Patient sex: M
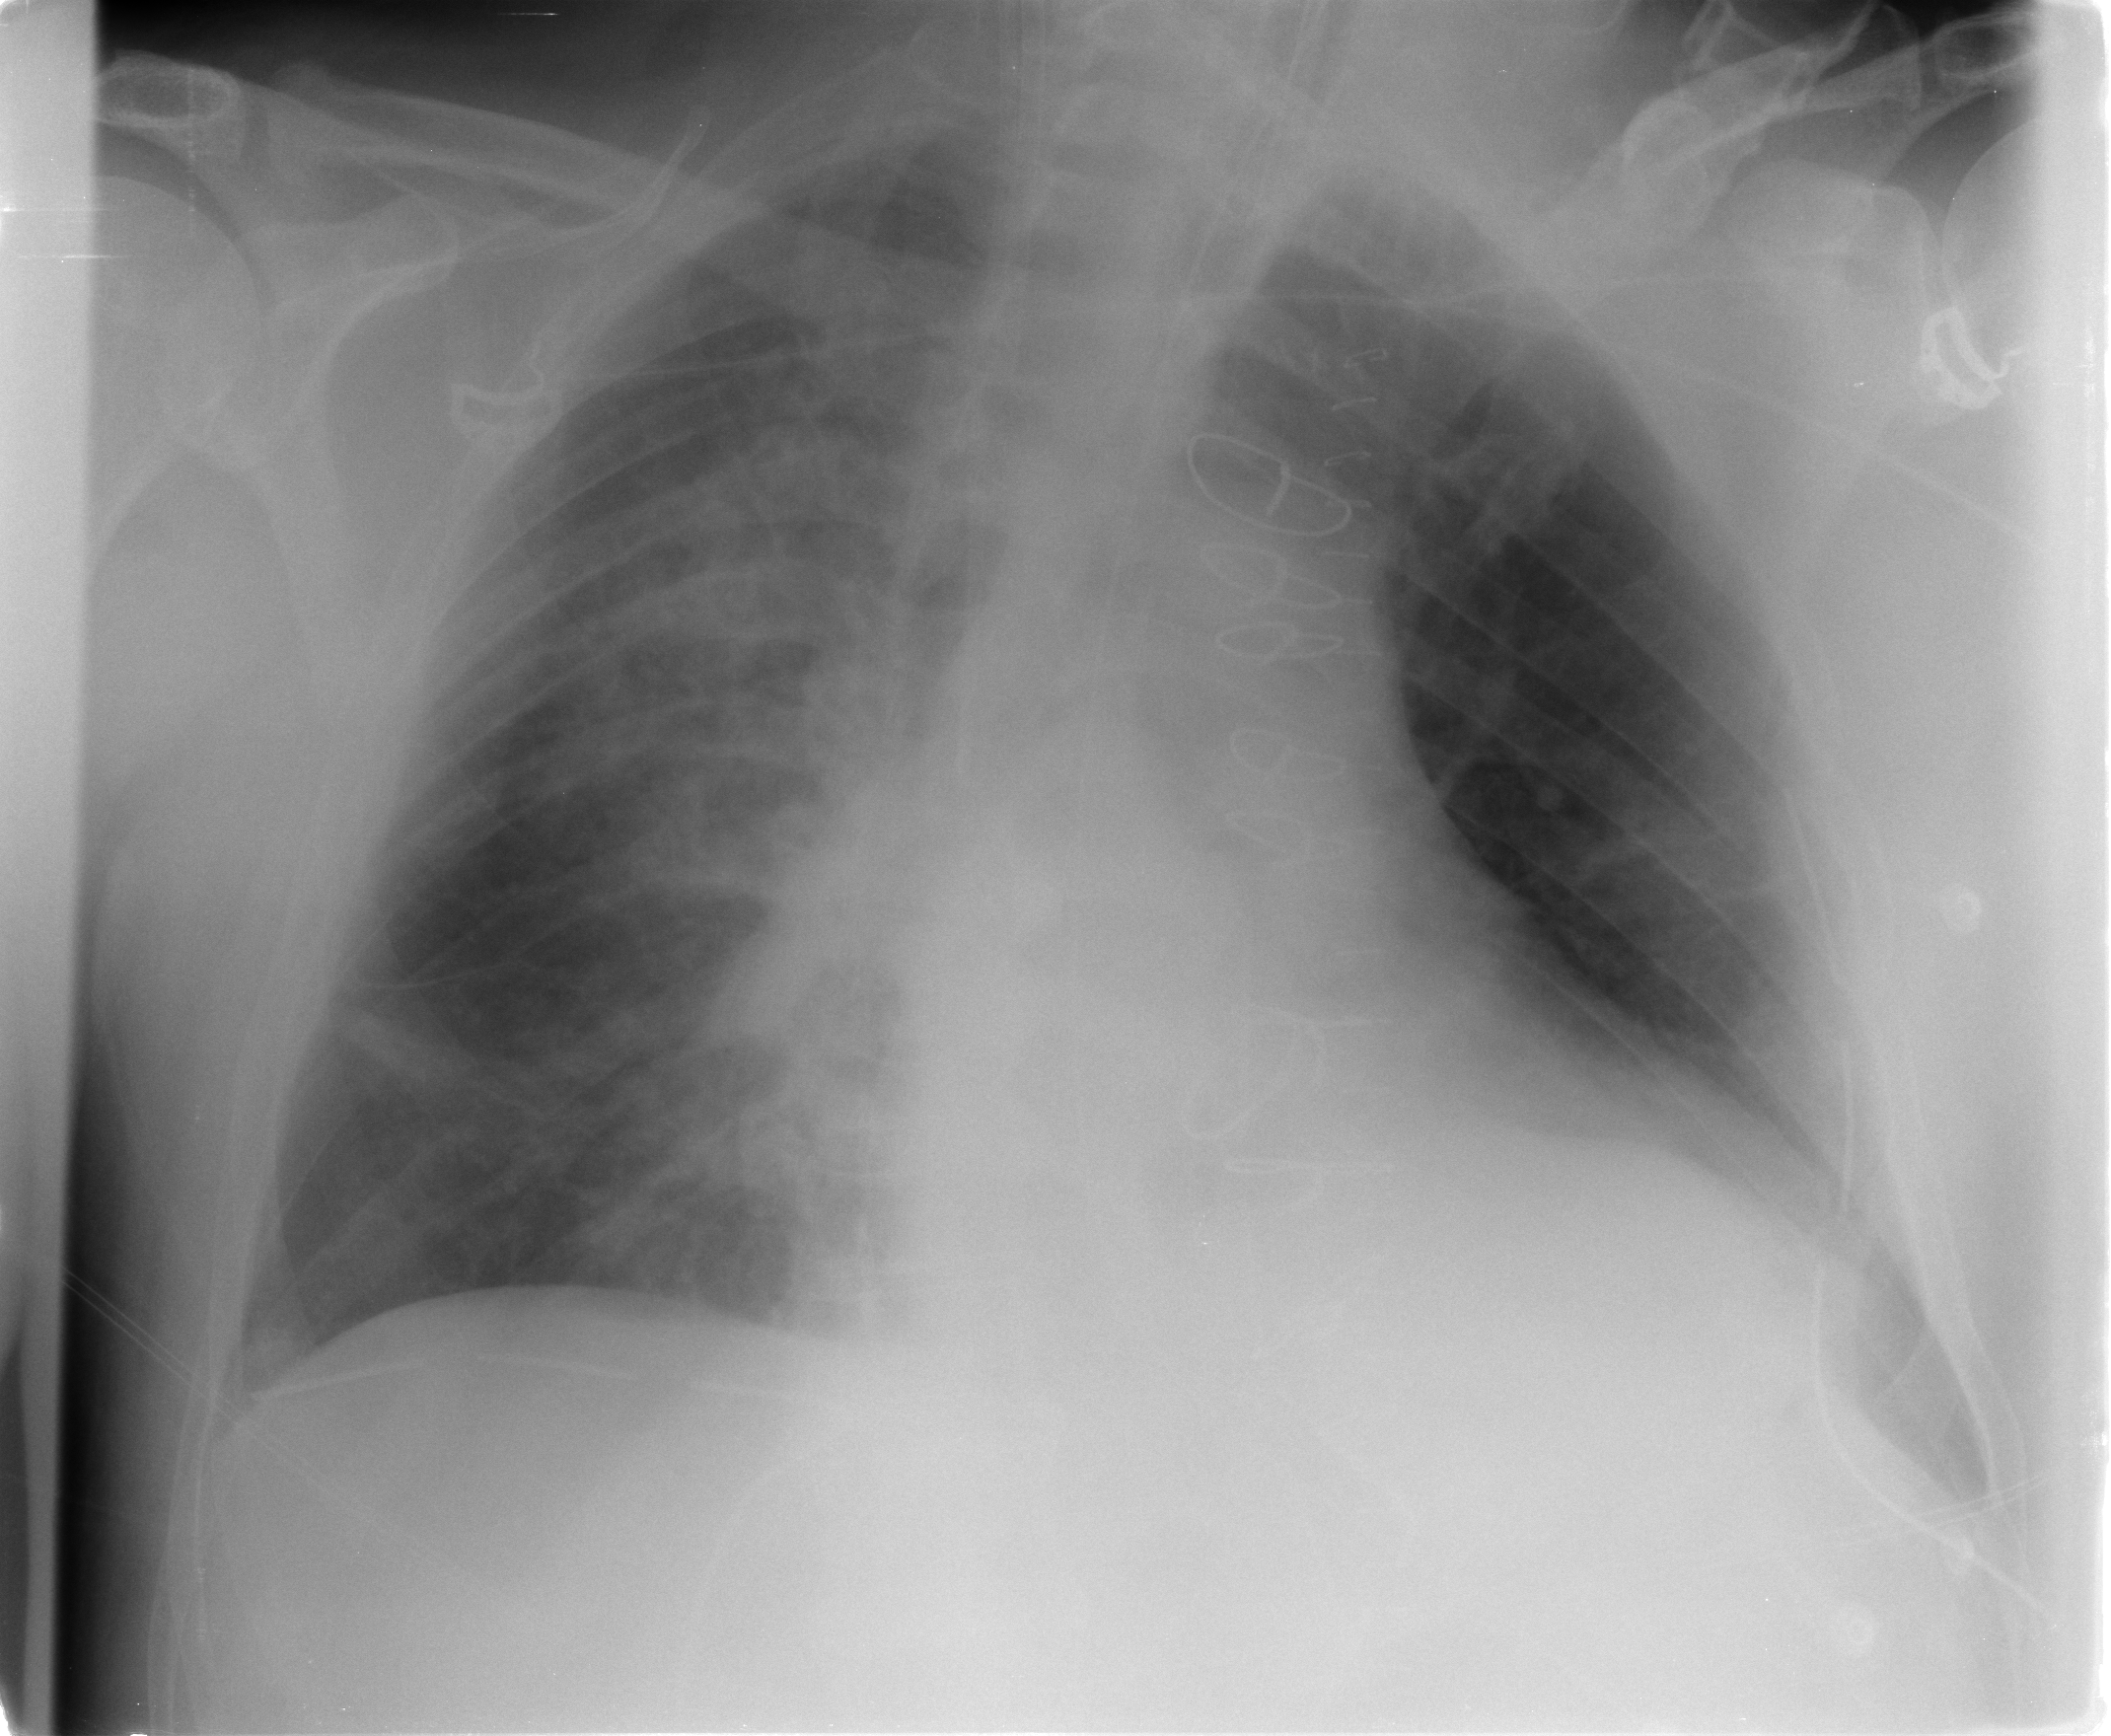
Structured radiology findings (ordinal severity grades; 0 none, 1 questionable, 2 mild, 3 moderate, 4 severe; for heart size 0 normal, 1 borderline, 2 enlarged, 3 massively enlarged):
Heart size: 2
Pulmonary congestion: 2
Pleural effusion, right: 0
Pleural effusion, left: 1
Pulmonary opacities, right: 2
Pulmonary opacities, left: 1
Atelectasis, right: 2
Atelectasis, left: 2